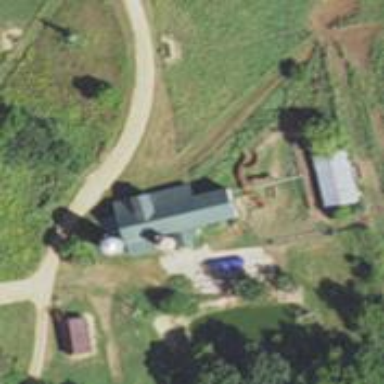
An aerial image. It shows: Silo.